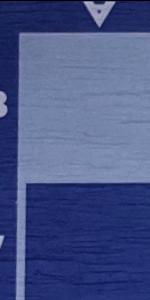
Label: Empty